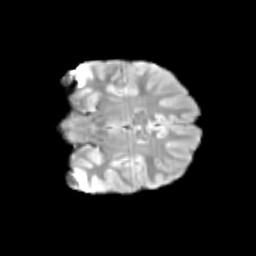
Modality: T2w
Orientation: coronal
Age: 10
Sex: male
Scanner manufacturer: siemens
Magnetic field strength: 3 T
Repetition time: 3.8 s
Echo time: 0.07 s